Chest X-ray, PA view. Patient: 46 years old, sex F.
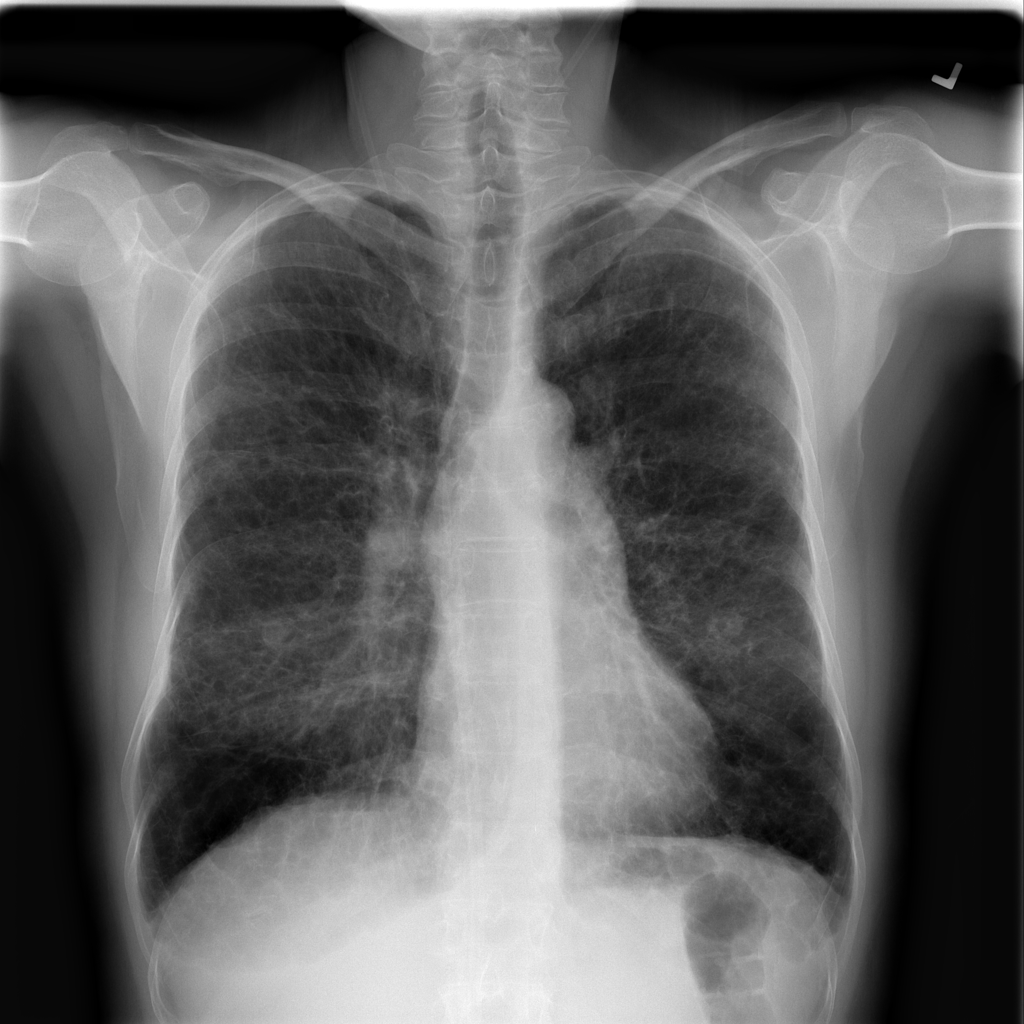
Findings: No Finding